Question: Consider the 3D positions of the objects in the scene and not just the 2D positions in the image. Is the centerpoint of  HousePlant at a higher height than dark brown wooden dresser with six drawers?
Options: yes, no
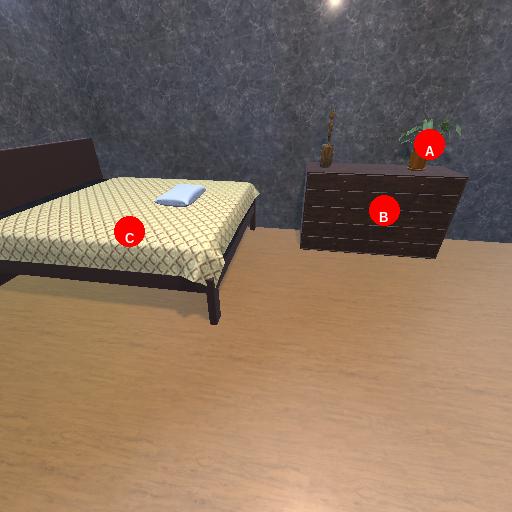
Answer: yes